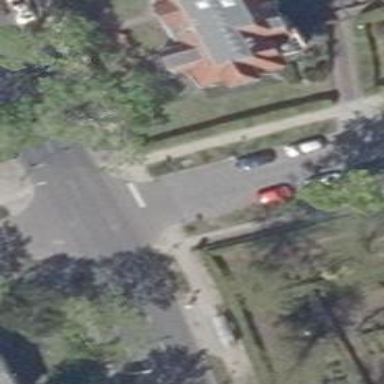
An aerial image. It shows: Road with stop sign.